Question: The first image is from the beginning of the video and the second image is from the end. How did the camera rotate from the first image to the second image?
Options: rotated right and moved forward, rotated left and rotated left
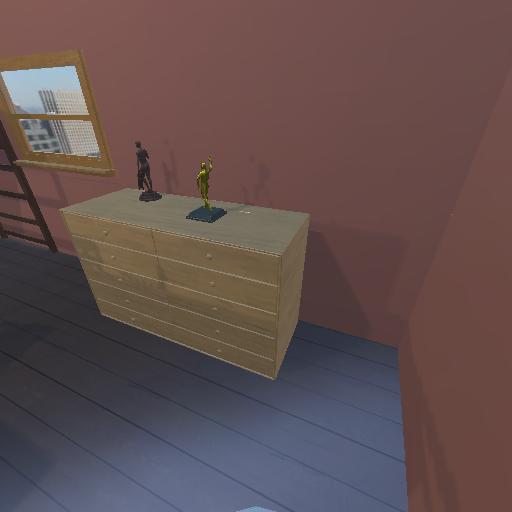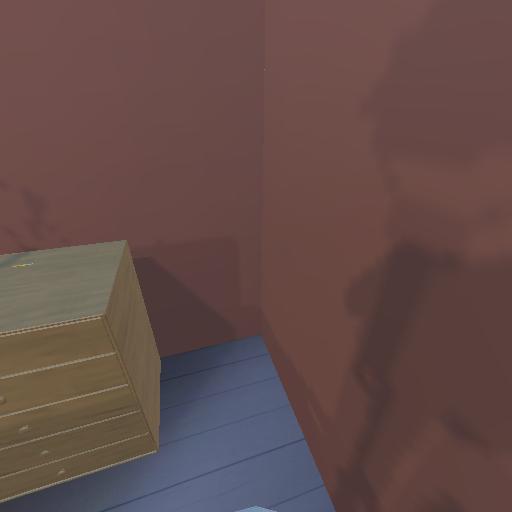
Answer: rotated right and moved forward